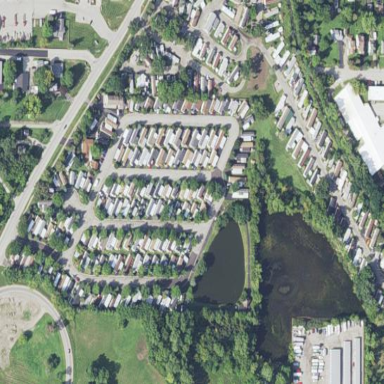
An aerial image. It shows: Residential area known as trailer park.